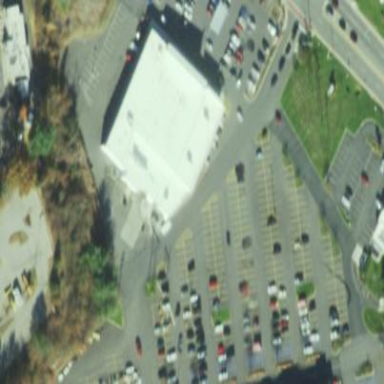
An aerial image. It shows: Retail building housing supermarket.